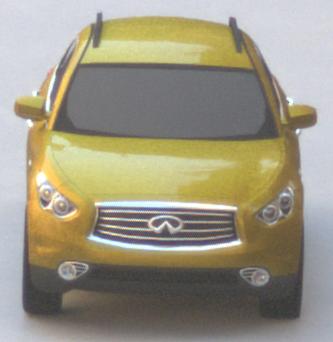
Make: Infiniti
Model: FX 37
Detailed model: FX (S51)
Model produced from: 2012/07
Model produced until: 2013/10
Doors: 5
Color: yellow
Road condition: dry road
Daytime: morning or afternoon
Contrast: low contrast